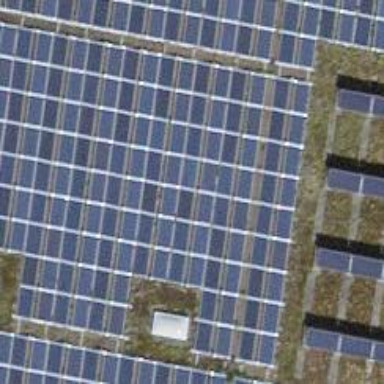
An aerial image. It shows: Solar power generator.